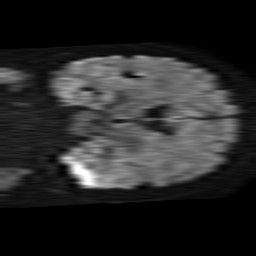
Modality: TRACE
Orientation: coronal
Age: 46
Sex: male
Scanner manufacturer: philips
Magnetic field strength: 1.5 T
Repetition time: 4.6 s
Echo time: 0.08528 s